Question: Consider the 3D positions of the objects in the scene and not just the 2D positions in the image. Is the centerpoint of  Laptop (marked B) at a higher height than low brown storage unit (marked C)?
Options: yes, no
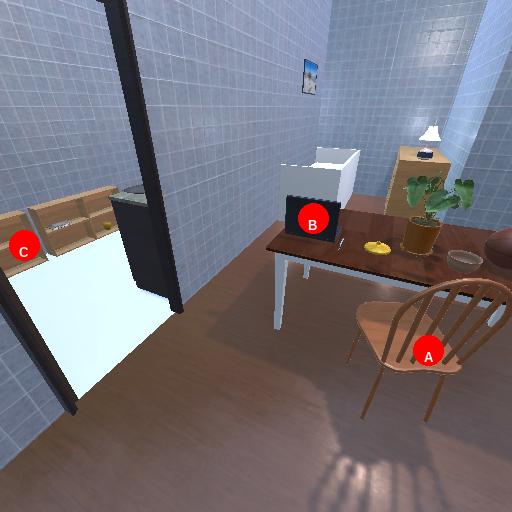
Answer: yes